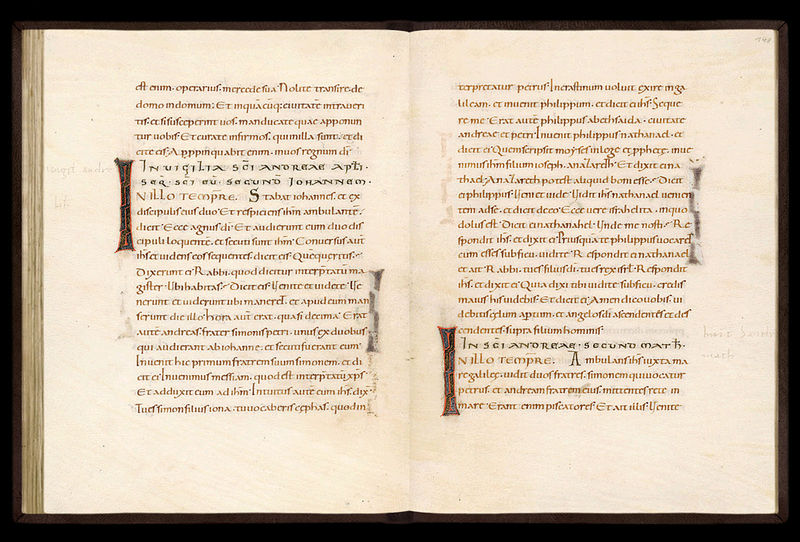
Titel: Egbert- Codex (Codex Egberti)
Institution: Trier, Stadtbibliothek/Stadtarchiv
Schlagwörter: bibel, schrift, buch, handschrift, latein, geschriebenes, elbisch